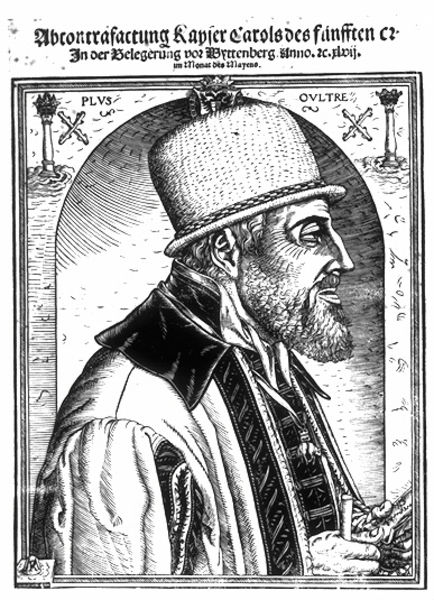
Titel: Bildnis des Kaisers Karl V.
Künstler: Monogrammist MR (1547)
Institution: (Seriendruck)
Schlagwörter: hand, mann, umhang, wasser, blume, finger, grau, hut, mund, nase, ohr, profil, schwarz, stirn, säule, säulen, weiss, zeichnung, blick, alt, bart, augen, falten, kragen, rahmen, samt, ärmel, bildnis, hände, portrait, porträt, auge, gewand, haare, mantel, reich, augenbrauen, kinn, lippen, turm, holzschnitt, schrift, bogen, lehrer, kette, mauer, grafik, linien, rundbogen, kaiser, bordüre, deutsch, nische, kreuz, strahlen, druck, schraffur, stich, seite, schwarzweiß, text, buchstaben, überschrift, buchseite, anhänger, bommel, karl, kupferstich, seriendruck, karl v., karl v, plus ultra, belagerung, collar, samtkragen, finmger, profiul, rechtsgewandt, stich#hut